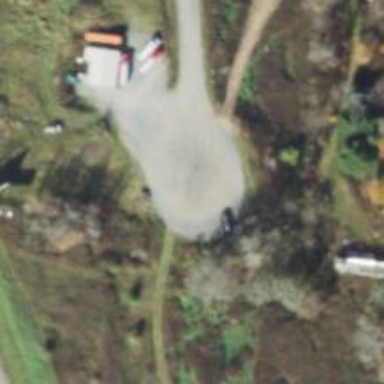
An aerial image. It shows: Turning circle on the road.